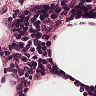
Metastatic tissue present: no